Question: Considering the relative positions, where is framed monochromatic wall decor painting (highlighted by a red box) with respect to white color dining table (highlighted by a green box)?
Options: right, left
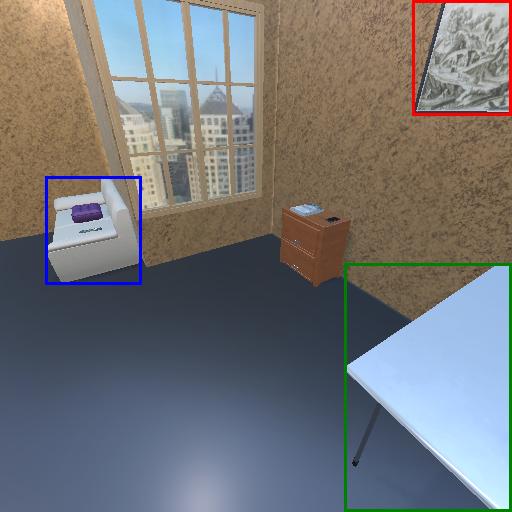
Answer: right